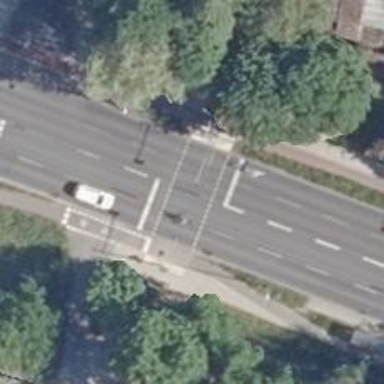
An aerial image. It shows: Primary highway with separate asphalt sidewalk.